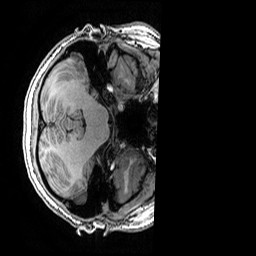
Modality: T1w
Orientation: axial
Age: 18
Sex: female
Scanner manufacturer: ge
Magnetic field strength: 3 T
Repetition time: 0.007 s
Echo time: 0.00342 s